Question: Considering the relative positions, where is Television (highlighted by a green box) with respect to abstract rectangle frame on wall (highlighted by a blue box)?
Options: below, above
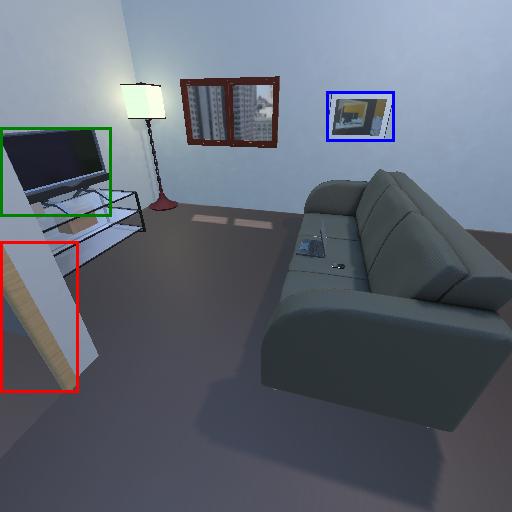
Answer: below